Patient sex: F
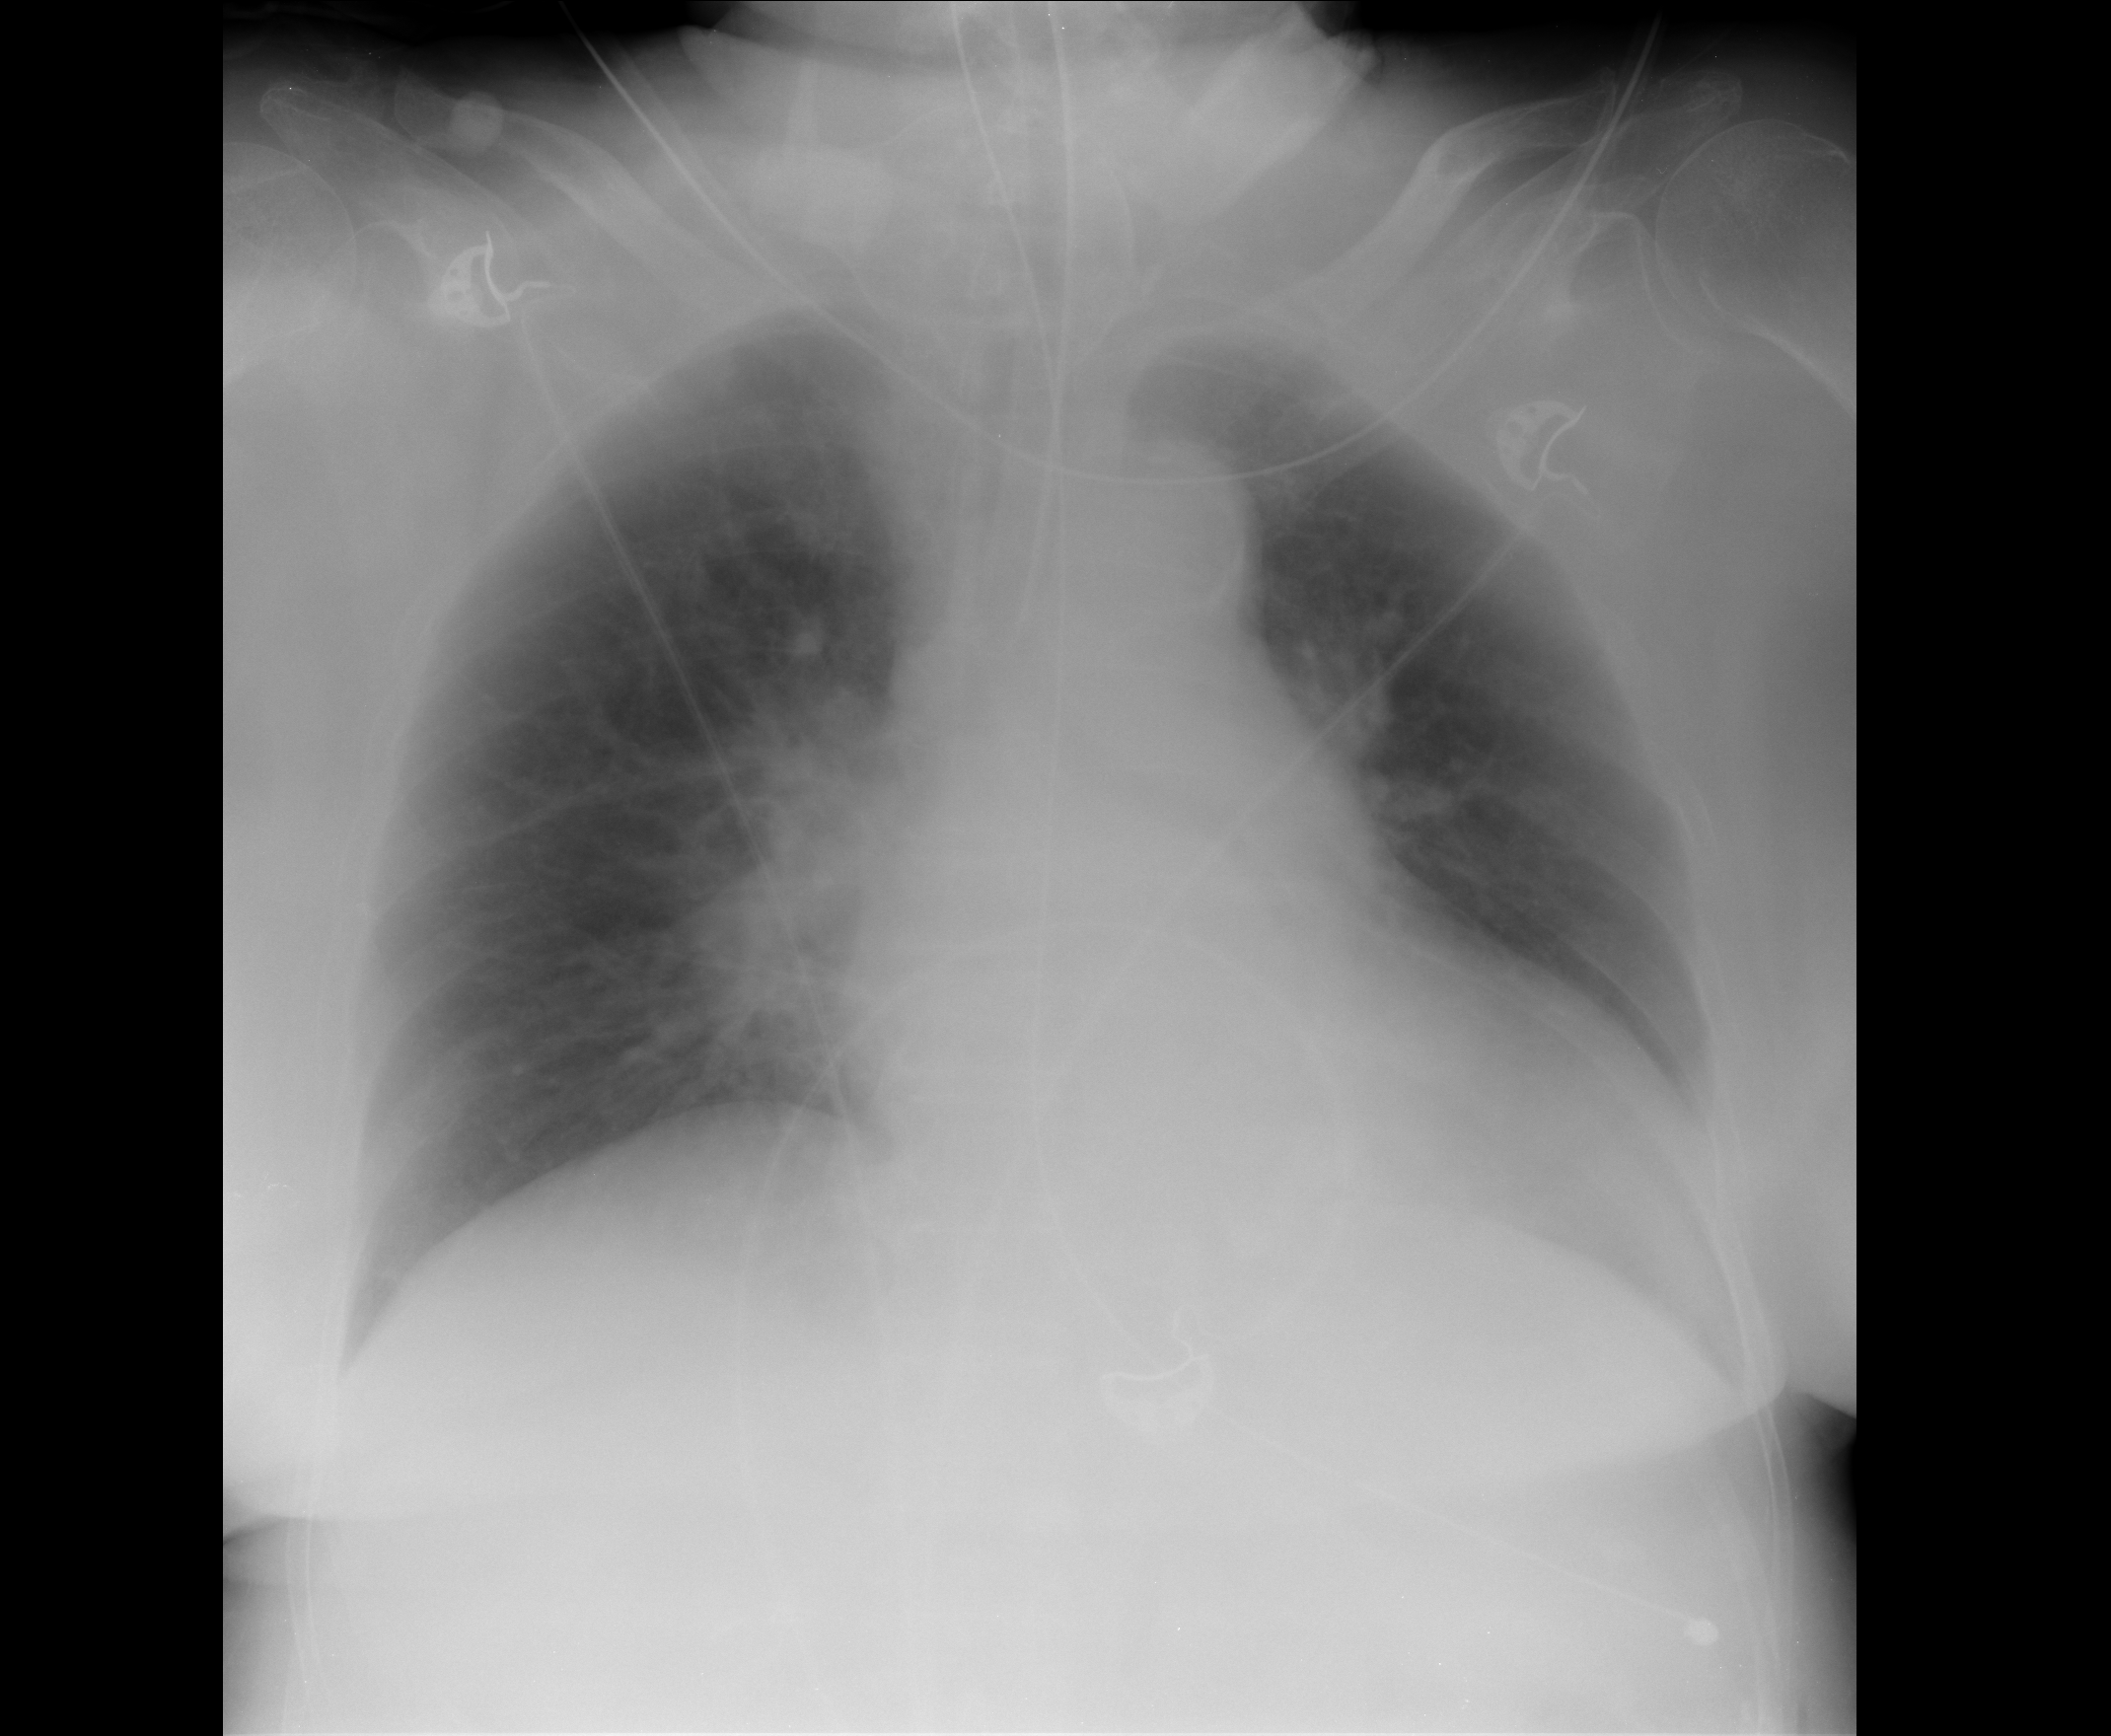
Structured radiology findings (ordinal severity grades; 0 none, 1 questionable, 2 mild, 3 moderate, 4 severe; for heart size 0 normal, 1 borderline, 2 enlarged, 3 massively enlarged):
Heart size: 2
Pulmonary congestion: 3
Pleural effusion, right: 0
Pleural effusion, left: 0
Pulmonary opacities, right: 0
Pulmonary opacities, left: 0
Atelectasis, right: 2
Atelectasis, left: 0